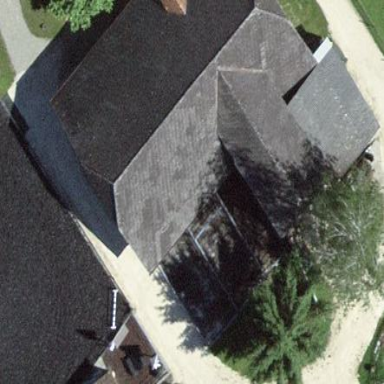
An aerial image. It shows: Stable building.